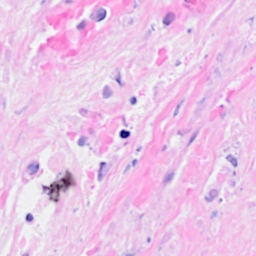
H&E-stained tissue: Breast